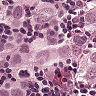
Metastatic tissue present: yes